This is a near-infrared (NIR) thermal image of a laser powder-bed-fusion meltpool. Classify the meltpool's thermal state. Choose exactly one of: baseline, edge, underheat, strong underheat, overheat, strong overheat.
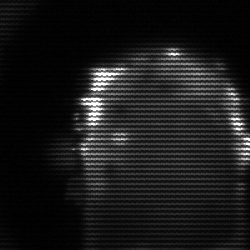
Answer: baseline